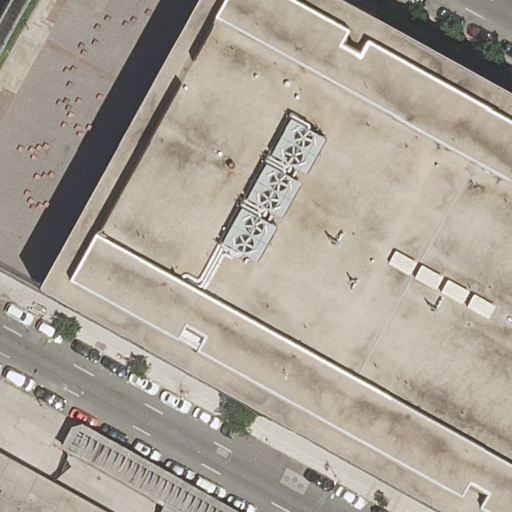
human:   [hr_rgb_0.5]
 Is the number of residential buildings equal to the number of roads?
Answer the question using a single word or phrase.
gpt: yes

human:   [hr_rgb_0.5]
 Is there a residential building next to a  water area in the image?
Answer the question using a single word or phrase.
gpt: no

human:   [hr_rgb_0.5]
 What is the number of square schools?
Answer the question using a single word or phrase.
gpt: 0

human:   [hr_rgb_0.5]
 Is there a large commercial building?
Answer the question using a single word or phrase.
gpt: no

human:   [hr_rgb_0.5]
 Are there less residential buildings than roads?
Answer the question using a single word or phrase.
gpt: no

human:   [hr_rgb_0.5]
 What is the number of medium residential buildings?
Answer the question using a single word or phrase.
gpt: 0

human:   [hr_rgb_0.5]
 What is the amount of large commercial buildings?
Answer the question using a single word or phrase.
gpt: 0

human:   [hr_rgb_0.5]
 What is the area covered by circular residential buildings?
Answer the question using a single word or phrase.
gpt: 0m2

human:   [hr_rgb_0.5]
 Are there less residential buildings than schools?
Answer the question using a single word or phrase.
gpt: no

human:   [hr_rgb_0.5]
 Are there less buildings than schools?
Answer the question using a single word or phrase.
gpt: no

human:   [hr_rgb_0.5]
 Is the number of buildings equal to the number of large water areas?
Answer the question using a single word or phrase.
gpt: no

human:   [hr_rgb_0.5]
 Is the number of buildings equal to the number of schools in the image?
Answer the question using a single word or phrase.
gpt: no

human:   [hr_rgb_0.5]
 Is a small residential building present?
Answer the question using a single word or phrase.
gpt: no

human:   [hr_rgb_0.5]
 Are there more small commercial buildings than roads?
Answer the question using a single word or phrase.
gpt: no

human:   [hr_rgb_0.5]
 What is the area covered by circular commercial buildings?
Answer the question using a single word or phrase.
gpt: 0m2

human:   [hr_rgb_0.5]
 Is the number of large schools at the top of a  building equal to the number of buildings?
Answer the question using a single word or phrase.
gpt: no

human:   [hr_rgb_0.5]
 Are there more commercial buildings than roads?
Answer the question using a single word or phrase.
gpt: no

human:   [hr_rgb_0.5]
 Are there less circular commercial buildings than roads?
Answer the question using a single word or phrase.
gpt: yes

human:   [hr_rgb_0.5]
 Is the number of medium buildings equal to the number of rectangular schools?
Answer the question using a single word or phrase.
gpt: yes

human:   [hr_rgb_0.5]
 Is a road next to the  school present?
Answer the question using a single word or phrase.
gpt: yes

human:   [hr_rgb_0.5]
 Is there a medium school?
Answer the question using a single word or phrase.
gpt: yes

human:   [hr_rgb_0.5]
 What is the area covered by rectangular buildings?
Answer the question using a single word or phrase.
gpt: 389m2

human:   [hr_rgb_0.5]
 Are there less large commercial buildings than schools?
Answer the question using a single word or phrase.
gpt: yes

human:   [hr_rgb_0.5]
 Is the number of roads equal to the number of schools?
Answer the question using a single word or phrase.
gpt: yes

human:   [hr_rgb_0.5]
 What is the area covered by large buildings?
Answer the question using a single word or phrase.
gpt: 1520m2

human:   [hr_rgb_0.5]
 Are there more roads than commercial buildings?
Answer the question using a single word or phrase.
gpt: yes

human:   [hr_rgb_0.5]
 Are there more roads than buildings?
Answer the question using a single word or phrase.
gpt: no

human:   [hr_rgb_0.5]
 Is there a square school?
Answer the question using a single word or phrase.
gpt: no

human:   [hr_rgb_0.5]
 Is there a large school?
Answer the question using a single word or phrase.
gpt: no

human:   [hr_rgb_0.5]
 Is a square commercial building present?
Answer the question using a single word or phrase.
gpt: no

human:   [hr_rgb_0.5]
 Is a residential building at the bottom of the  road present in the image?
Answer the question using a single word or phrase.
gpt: yes

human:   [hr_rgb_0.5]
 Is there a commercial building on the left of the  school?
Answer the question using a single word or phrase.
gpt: no

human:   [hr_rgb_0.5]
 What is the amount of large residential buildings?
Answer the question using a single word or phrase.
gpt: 1

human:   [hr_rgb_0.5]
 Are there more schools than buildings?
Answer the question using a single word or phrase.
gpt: no

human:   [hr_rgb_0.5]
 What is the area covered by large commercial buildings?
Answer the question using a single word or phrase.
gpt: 0m2

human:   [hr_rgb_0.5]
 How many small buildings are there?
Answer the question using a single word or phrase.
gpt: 0

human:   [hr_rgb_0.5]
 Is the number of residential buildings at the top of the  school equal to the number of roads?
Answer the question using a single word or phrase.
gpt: yes